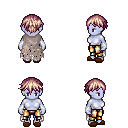
a pixel art fantasy rpg character, female body template, dark elf, purple skin, gray tattered cape, gold greaves, white blonde short bangs hairstyle, white cloth bracers, brown slippers, four views (front, back, left, right), 2x2 character sprite sheet, small pixel art, hard edges, no anti-aliasing